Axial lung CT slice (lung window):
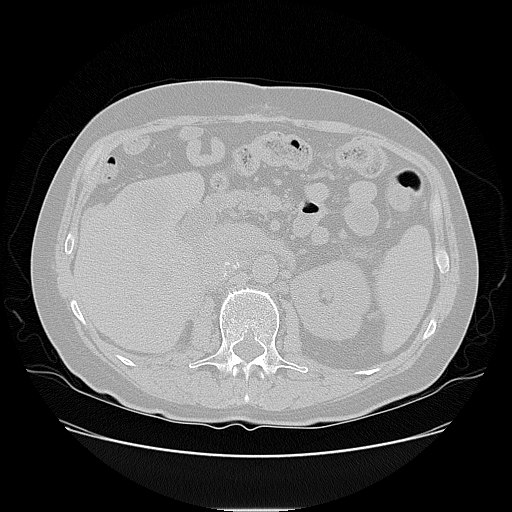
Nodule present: no